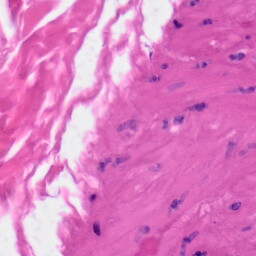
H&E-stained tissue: Skin